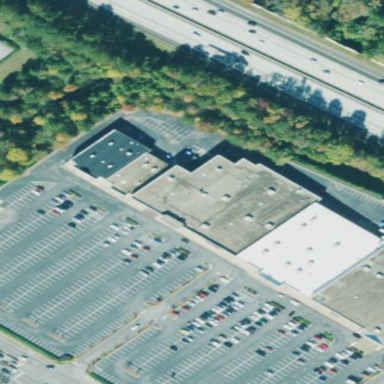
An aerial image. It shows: Building that houses supermarket.